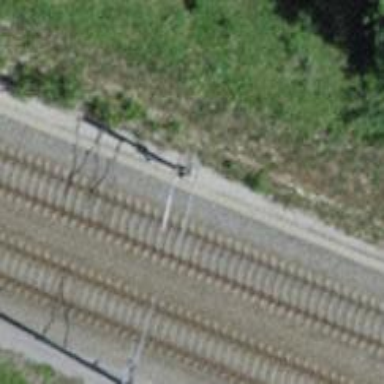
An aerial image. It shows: Single railway track with electrification through contact line.